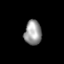
Tissue: skin
Cell type: T cells
Senescence score: 0.7128
Nuclear area (px): 414
Mean DAPI intensity: 152.37